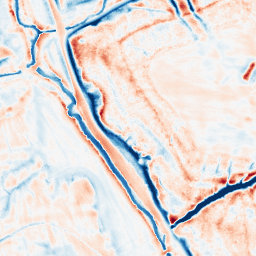
Category: edge_preserving
Decomposition family: bilateral
Decomposition parameters: d: 21
sigma_color: 50
sigma_space: 100
Upsampling method: bspline
Upsampling parameters: scale: 8
Upsampling scale: 8